Field crop: tomato
Growth stage: 1
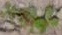
Species: portulaca